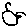
Label: bird